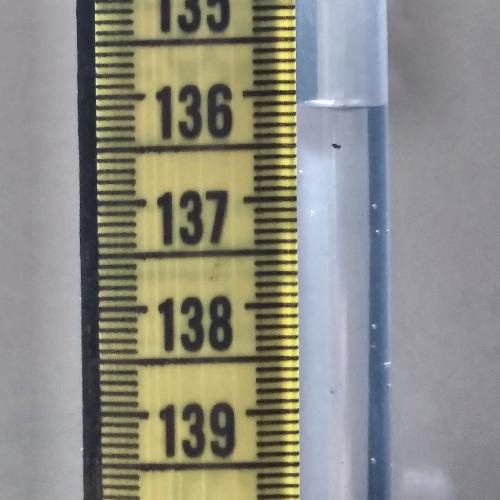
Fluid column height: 136.1 cm